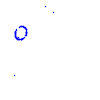
Particle: proton